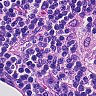
Metastatic tissue present: no